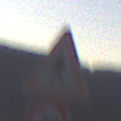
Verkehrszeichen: FussgaengerLinks
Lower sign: Geschwindigkeit20
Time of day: Dusk
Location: Outdoor (Nature)
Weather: Clear
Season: NotSpecified
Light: Natural